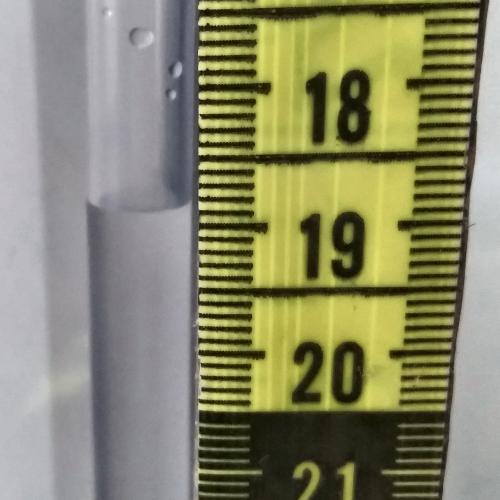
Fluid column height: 18.8 cm